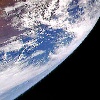
Label: cloud